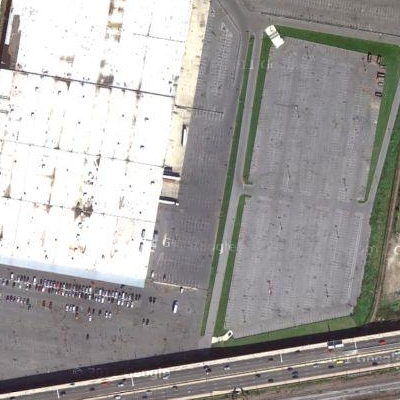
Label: gParking